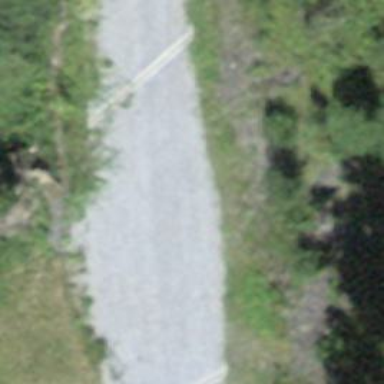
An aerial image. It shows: Passing place on the road.